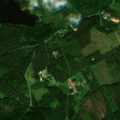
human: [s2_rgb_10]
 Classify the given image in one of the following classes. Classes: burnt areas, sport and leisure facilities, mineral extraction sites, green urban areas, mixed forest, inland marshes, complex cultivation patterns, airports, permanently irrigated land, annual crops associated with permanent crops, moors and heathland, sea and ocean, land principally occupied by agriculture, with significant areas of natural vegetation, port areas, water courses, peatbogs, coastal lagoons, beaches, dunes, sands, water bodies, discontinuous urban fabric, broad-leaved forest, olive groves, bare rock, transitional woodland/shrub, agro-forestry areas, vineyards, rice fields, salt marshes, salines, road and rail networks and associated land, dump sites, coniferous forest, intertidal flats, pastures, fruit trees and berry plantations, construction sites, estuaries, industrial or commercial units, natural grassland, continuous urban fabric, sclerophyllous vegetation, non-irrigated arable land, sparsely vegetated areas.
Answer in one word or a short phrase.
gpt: mixed forest, transitional woodland/shrub, water bodies